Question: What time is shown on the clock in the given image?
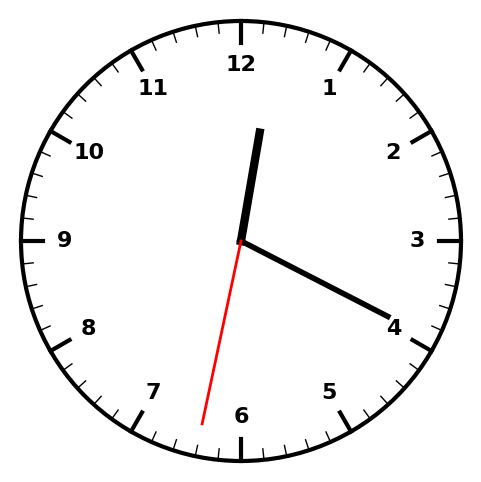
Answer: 12:19:32